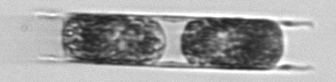
Label: Hemiaulus